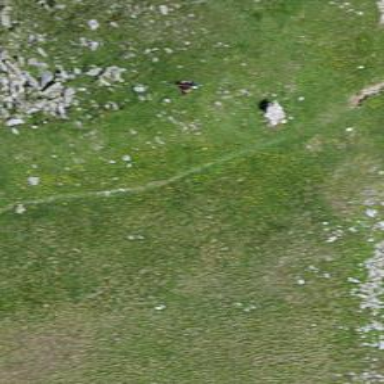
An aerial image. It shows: Ground path.